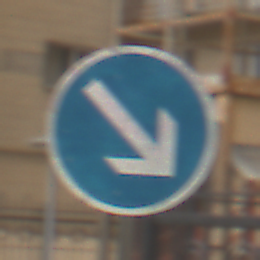
Verkehrszeichen: VorgeschriebeneVorbeifahrtRechts
Umgebung: Outdoor, Urban
Tageszeit: MorningAfternoon
Wetter: Overcast
Licht: Natural
Jahreszeit: NotSpecified
Kontrast: LowContrast